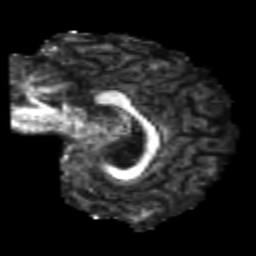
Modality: FA
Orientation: sagittal
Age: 26
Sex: male
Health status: healthy
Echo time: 0.074 s